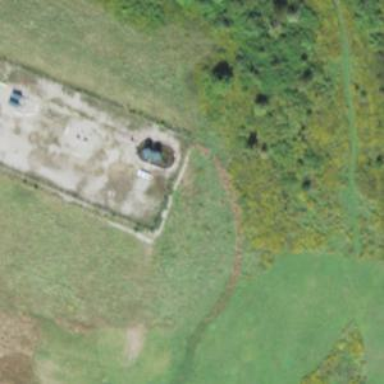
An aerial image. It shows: Storage tank with man-made structure.